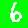
Digit: 6